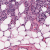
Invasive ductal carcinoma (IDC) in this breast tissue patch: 1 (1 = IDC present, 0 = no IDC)